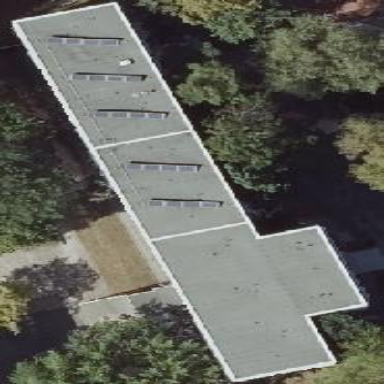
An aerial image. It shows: Flat-roofed school building.